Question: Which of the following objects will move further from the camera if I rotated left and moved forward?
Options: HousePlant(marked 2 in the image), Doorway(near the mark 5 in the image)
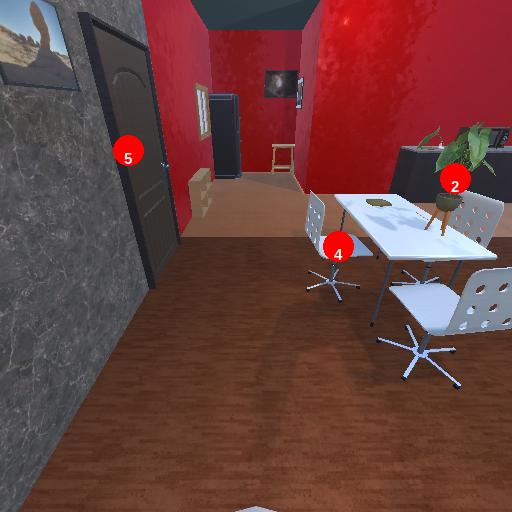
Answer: HousePlant(marked 2 in the image)